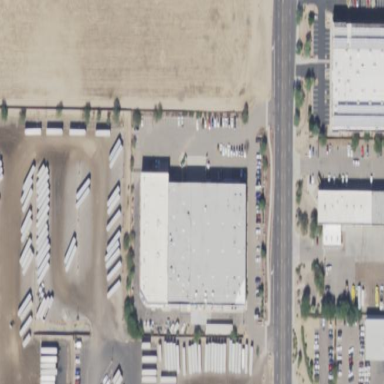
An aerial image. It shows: Industrial building.